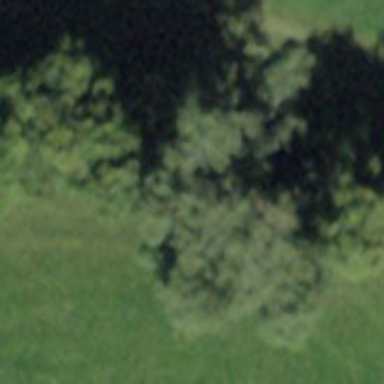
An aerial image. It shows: Row of trees in natural setting.